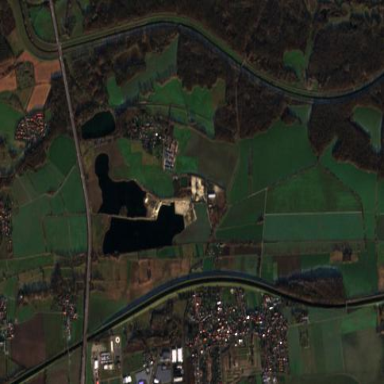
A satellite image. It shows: Quarry area.